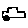
Label: car